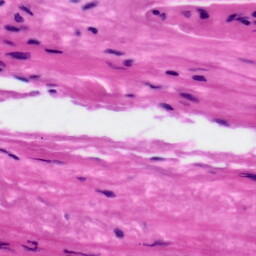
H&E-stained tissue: Tonsil